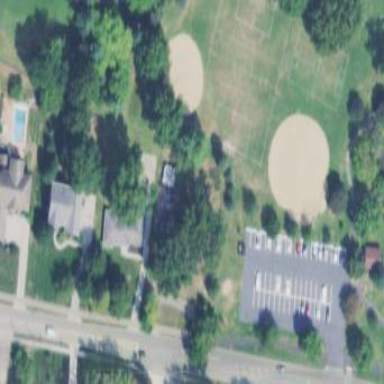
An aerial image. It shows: Baseball pitch for leisure land activities.